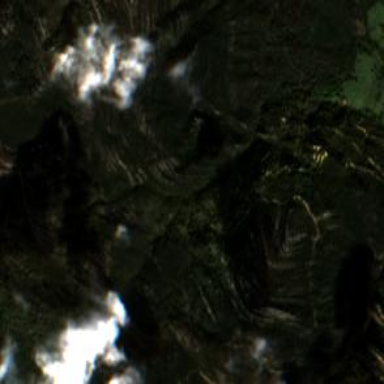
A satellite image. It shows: Scenic view of mountain range.